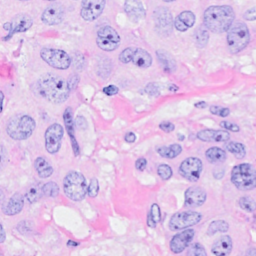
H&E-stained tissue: Breast